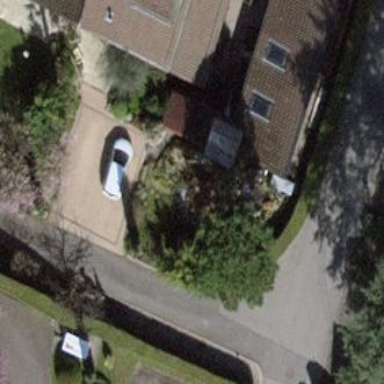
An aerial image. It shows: Shed.